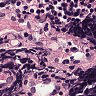
Metastatic tissue present: no